Question: I seek help on how to change font size and font color for 'sp.text' labels on the attached map--to avoid overlapping of labels and to improve readability.
Map was produced as below. If needed, one may download the 'SpatialPolygonsDataframe' object 'mymap' <URL>.
'trellis.par.set()' is not solving my problem. Am I using it incorrectly?
'''
library(sp)
library(latticeExtra)
# Create list object for sp.layout (Got these functions here on stackoverflow, thank you owner)
sp.label <- function(x, label) {list("sp.text", coordinates(x), label)}
NUMB.sp.label <- function(x) {sp.label(x, as.vector(x@data$NUMB))}
make.NUMB.sp.label <- function(x) {do.call("list", NUMB.sp.label(x))}
# Spplot
tps <- list(fontsize=list(text=5), fontcolor=list(text="green"))
trellis.par.set(tps)
spplot(mymap, "indic",
col.regions=c("#D3D3D3","#A9A9A9"),
sp.layout = make.NUMB.sp.label(mymap),
cex = 0.5,
bg = "white", col="light grey", border="light grey")
'''

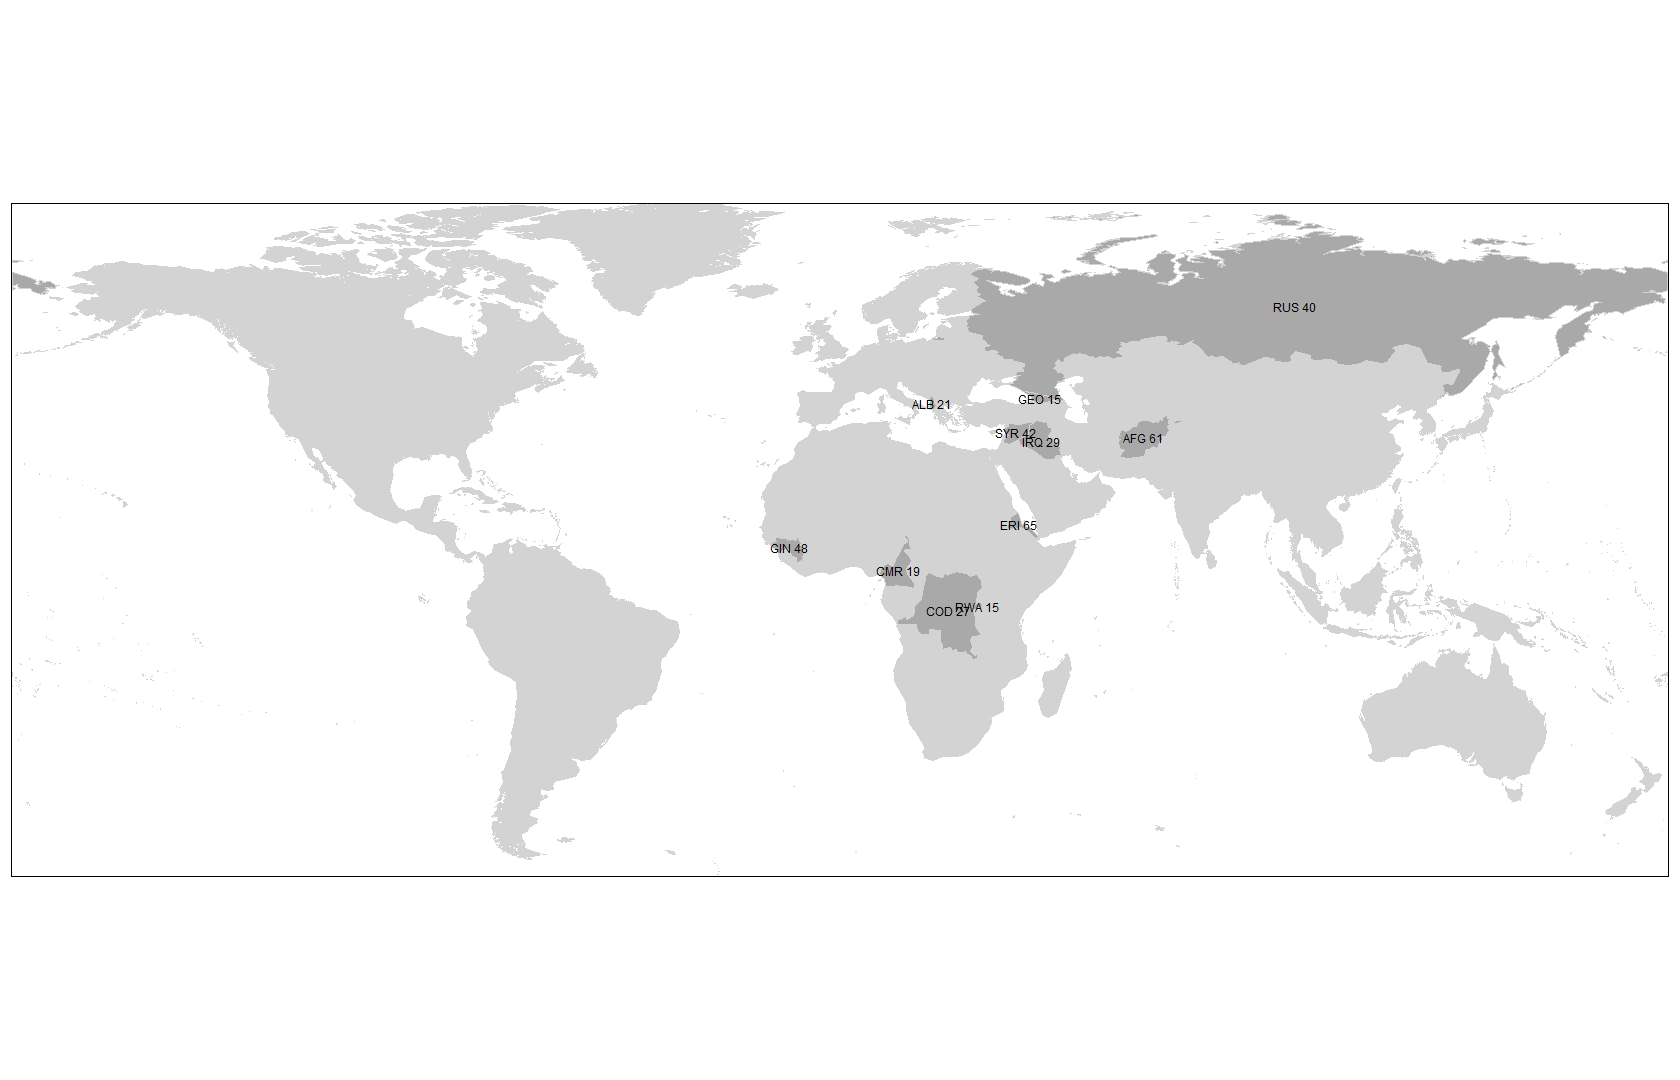
Answer: Found the solution: Needed to add cex, col arguments in the list:
'''
list("sp.text", coordinates(x), label, cex=0.5, col="green")
'''